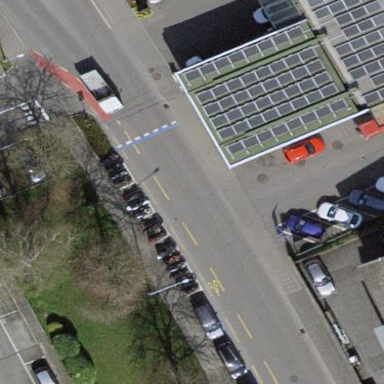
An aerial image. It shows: View of roof of building.